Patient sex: M
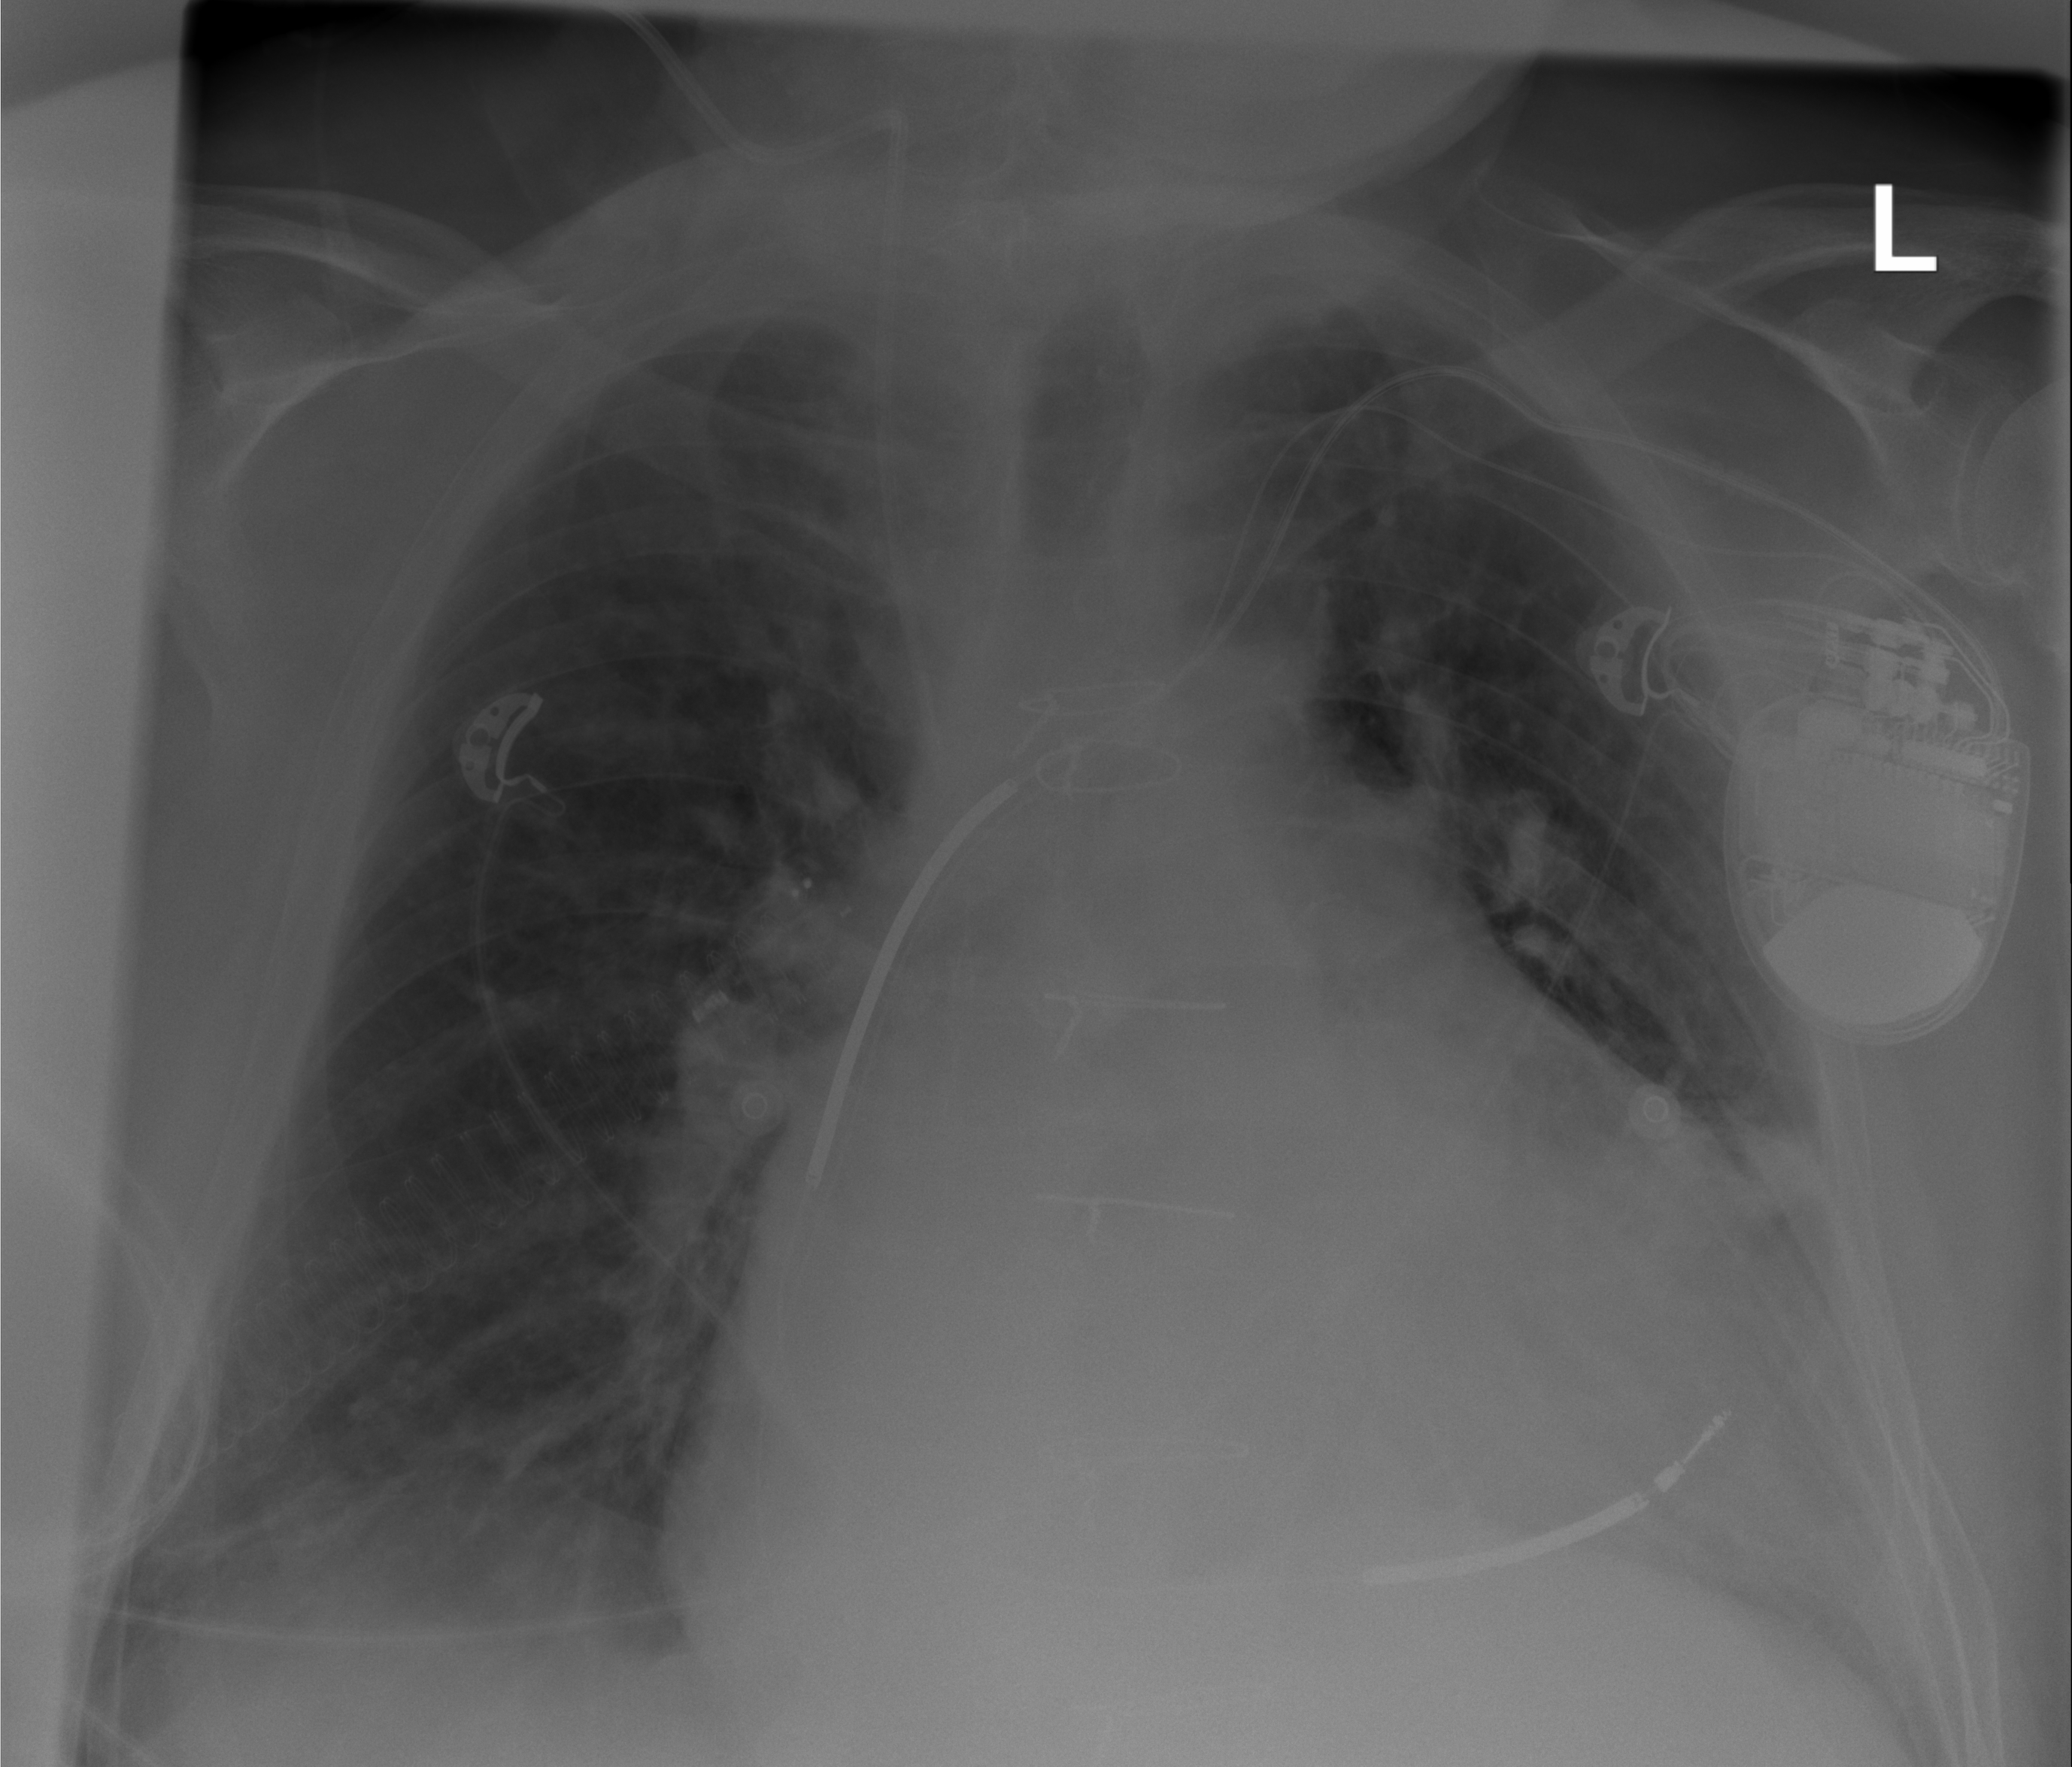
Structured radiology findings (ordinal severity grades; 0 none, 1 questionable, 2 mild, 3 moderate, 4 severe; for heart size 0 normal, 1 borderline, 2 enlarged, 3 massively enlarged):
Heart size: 2
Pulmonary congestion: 0
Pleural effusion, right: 1
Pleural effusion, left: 1
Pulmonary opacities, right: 0
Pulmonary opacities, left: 0
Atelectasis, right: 2
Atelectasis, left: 2